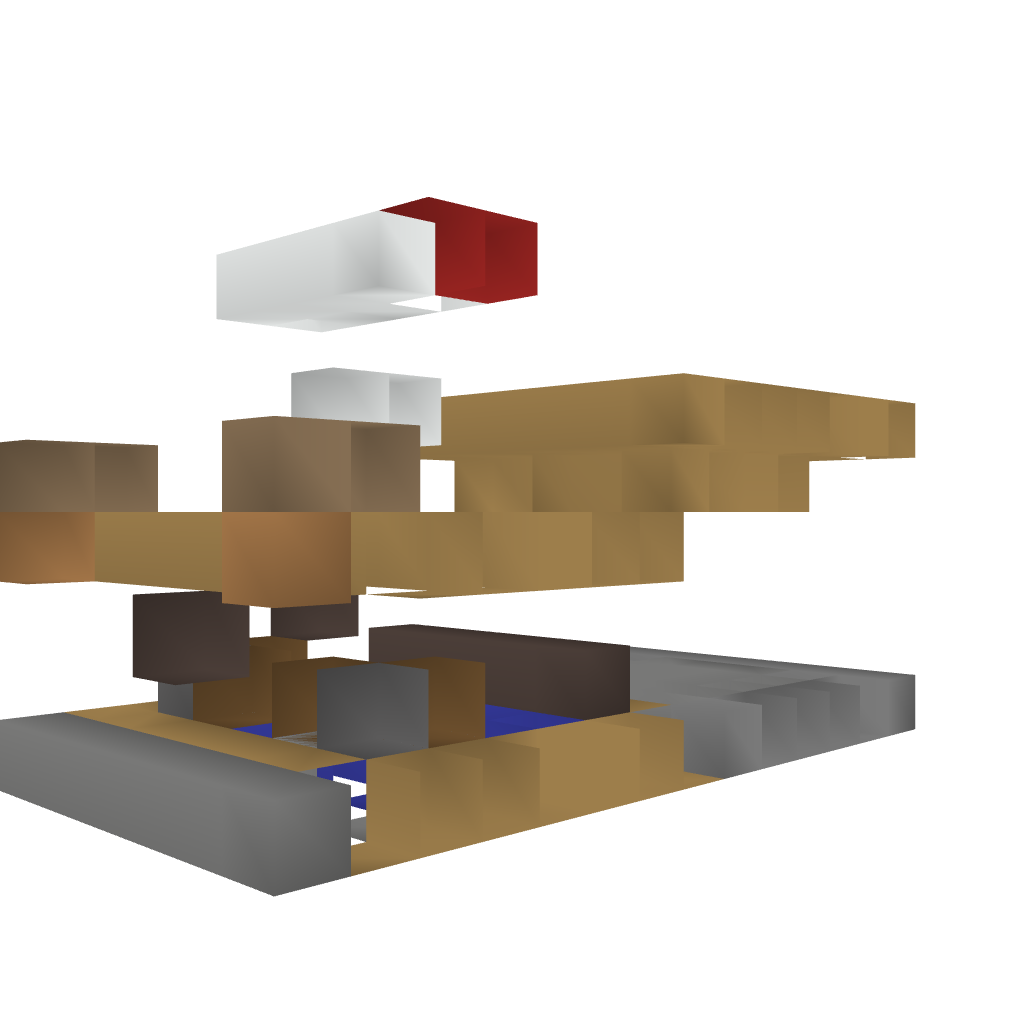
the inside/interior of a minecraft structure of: PostOffice